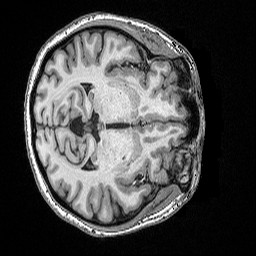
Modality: T1w
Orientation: axial
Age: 26
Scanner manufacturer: siemens
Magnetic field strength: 3 T
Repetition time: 2.5 s
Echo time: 0.00343 s